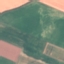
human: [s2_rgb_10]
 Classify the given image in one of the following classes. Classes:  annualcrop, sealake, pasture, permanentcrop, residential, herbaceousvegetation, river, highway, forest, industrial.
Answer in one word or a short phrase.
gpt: AnnualCrop